Question: In his book, , Steven S. Skiena poses the following problem:

> Now consider the following scheduling problem. Imagine you are a highly-indemand actor, who has been presented with offers to star in different movie projects under development. Each offer comes specified with the first and last day of filming. To take the job, you must commit to being available throughout this entire period. Thus you cannot simultaneously accept two jobs whose intervals overlap.For an artist such as yourself, the criteria for job acceptance is clear: you want to make as much money as possible. Because each of these films pays the same fee per film, this implies you seek the largest possible set of jobs (intervals) such that no two of them conflict with each other.For example, consider the available projects in Figure 1.5 [above]. We can star in at most four films, namely "Discrete" Mathematics, Programming Challenges, Calculated Bets, and one of either Halting State or Steiner's Tree.You (or your agent) must solve the following algorithmic scheduling problem: Movie Scheduling Problem A set of intervals on the line. What is the largest subset of mutually non-overlapping intervals which can be selected from ?
I wonder, is this an instance of the TSP (perhaps a simplified one)?
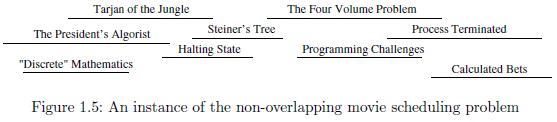
Answer: This problem can be solve by simply choosing the film with the earliest finish date, and proceeding from there, an 'O(n^2)' process (there may be even faster solutions). Since we've found a polynomial time solution, it's not an instance of TSP, unless: (1) P=NP, and (2) there's an embarrassingly easy proof of (1).